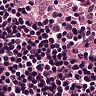
Metastatic tissue present: no